Aerial crown-view tile of a tropical tree (Barro Colorado Island, Panama), acquired 20240918:
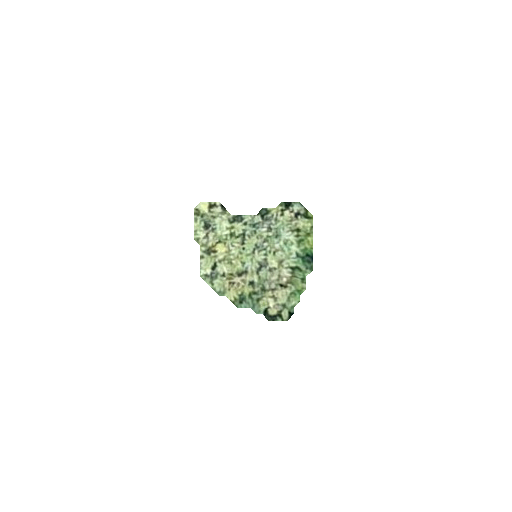
Species: Cecropia insignis
GBIF accepted scientific name: Cecropia insignis
Crown area: 16.733 m²